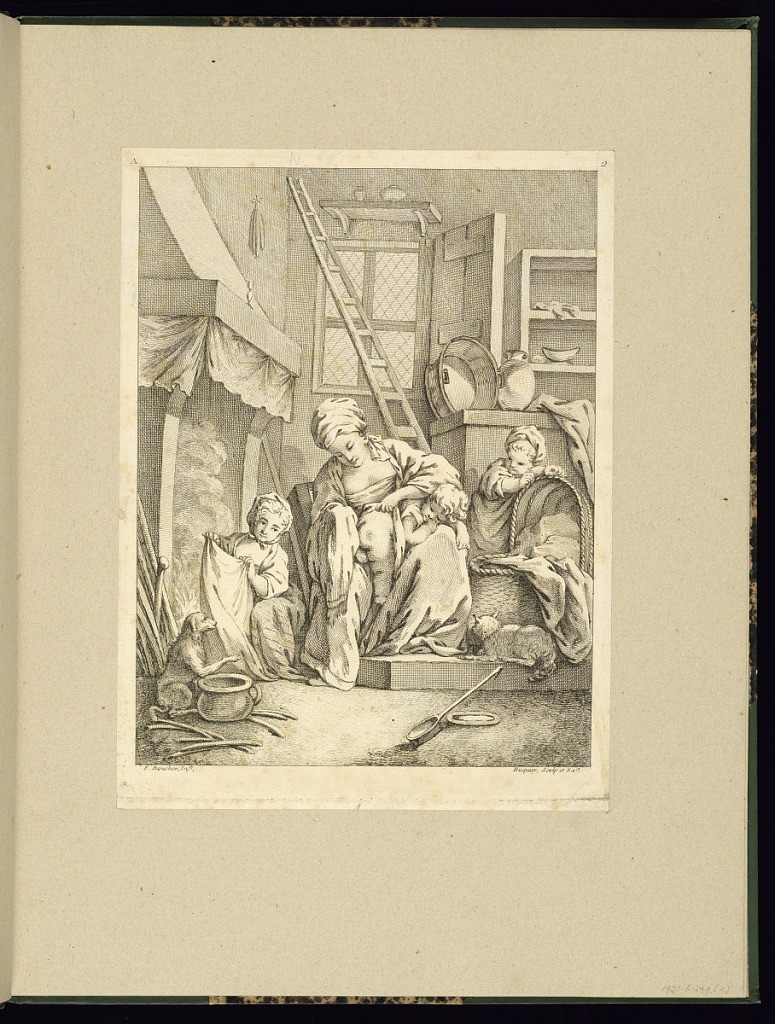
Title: A Woman with Children
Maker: François Boucher, French, 1703–1770
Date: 1751
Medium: Etching on laid paper
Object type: Print
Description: An interior family scene. A woman seated with her children. A child lays across her lap as she cleans its bottom. To the left, a young girl holds a textile to the fire with a dog and bowl in front of her. To the left, another child leans against the baby's crib with a cat seated at the woman's feet. A fireplace to the left and in the background a window with a shelf above and a ladder leaning against the wall. To the right, a basket, and jug on a counter with a shelf against the wall. The plate is numbered and signed.